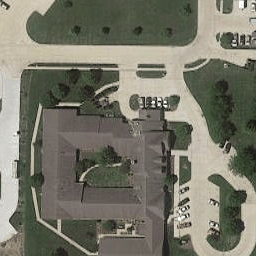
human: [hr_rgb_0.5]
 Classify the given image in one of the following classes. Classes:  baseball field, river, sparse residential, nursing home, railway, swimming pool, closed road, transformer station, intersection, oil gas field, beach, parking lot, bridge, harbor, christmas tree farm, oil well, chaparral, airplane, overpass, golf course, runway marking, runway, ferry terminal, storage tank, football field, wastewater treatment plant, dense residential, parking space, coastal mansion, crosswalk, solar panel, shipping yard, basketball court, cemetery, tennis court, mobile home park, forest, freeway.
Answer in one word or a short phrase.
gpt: nursing home